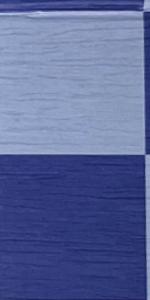
Label: Empty